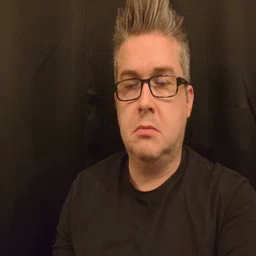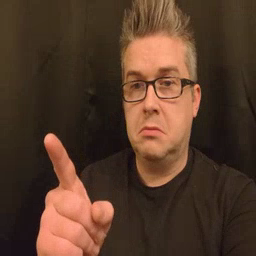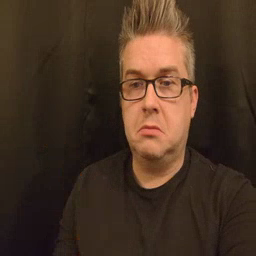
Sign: hesheit